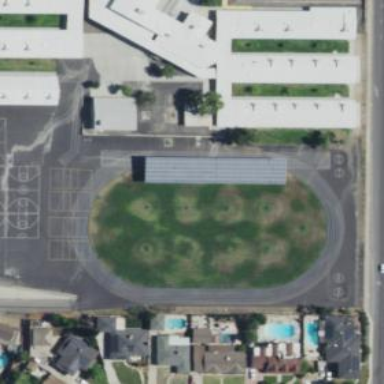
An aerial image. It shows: School.